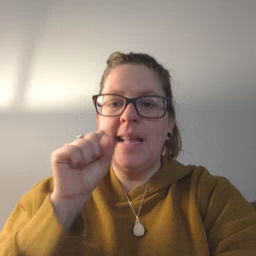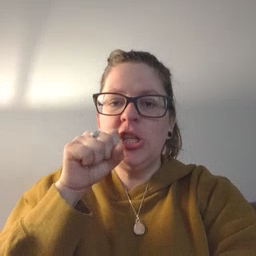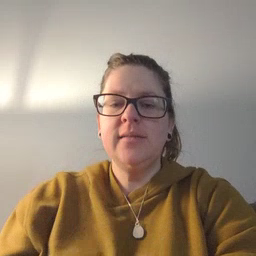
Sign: carrot